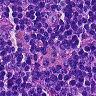
Metastatic tissue present: no